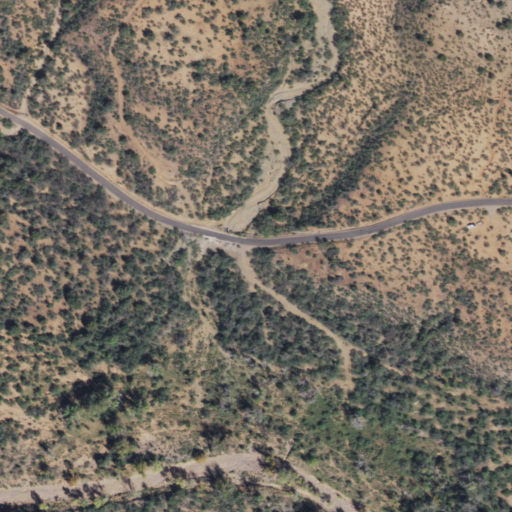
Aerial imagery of valley in Arizona named Oxbow Gulch containing only shrub